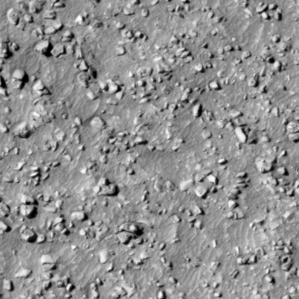
Label: non_frost